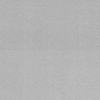
Label: dusty